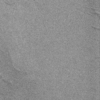
Label: not_dusty